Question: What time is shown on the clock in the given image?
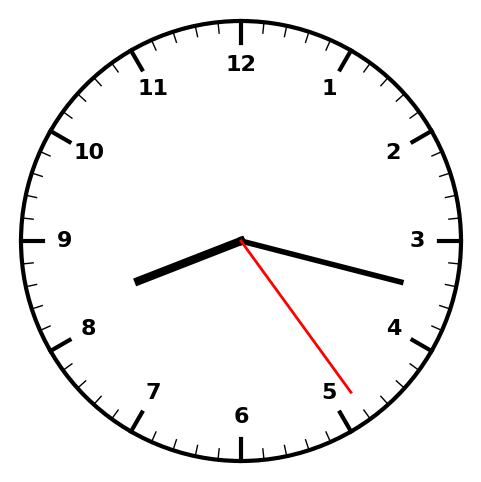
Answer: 08:17:24